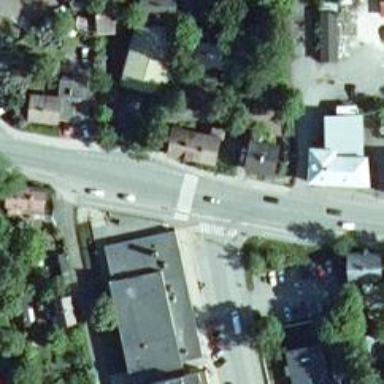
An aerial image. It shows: Uncontrolled road crossing.